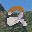
Label: 2